Question: I'm running a project off Visual Studio 2010 on IISExpress and whenever a 500 error is thrown it sends garbage back to the browser, rather than a properly formatted server error message with the exception details. An email gets sent to me with the Exception details and this returns everything properly, its only when it hits the browser that I get the garbage. To give you an idea of what I mean by garbage, this is what I get.

I have no idea why it returns this to me rather than what I would consider a 'normal' exception message with the stack trace. Custom errors in my project are turned off and like I said, I get the proper exception details from the application in an email sender I have set up, but I get this at the browser end.
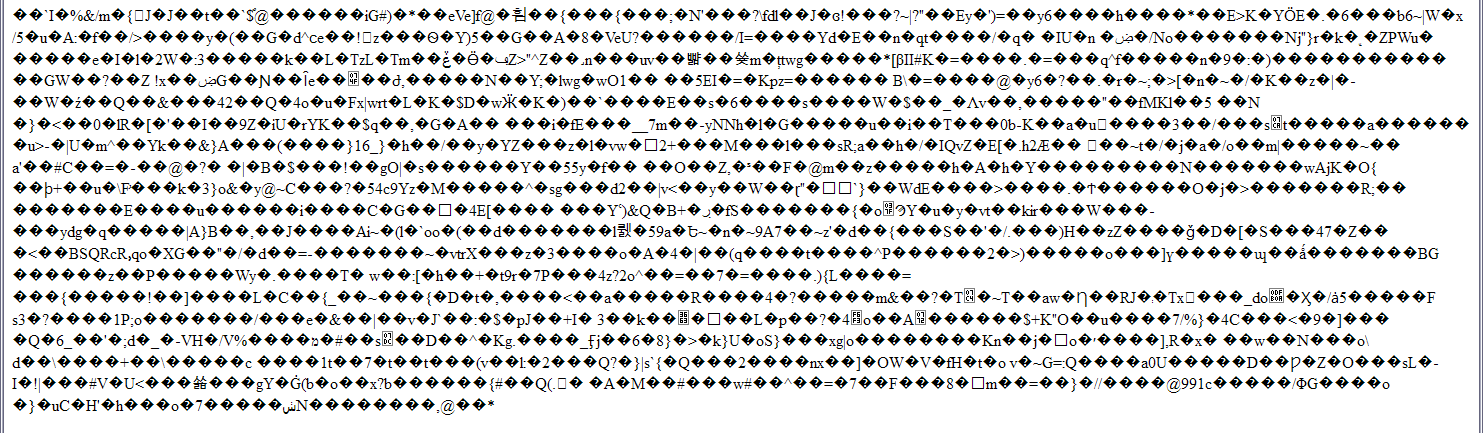
Answer: I eventually found out that this was caused by the application sending GZipped contents without the header that indicated to the browser that is was in fact GZipped, so it just dumped the binary content out. I got round this by adding the following to my Global.asax
'''
Sub Application_Error()
Response.Filter = Nothing
End Sub
'''
This will strip the filter out of the response when an error occurs, and my error message appears.
All credit to Rick Strahl with <URL> for the workaround. It's not ideal but it works for me and that's all I am really bothered about right now.